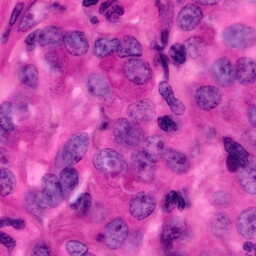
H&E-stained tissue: Pancreatic